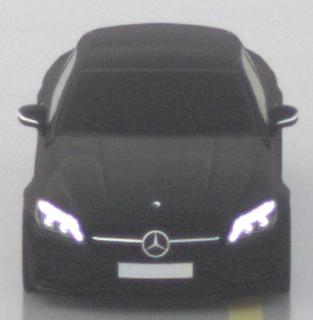
Make: Mercedes-Benz
Model: C 43 AMG
Detailed model: C-Class (205) AMG Limousine
Model produced from: 2016/10
Model produced until: 2018/04
Doors: 4
Color: black
Road condition: wet road
Daytime: morning or afternoon
Contrast: low contrast